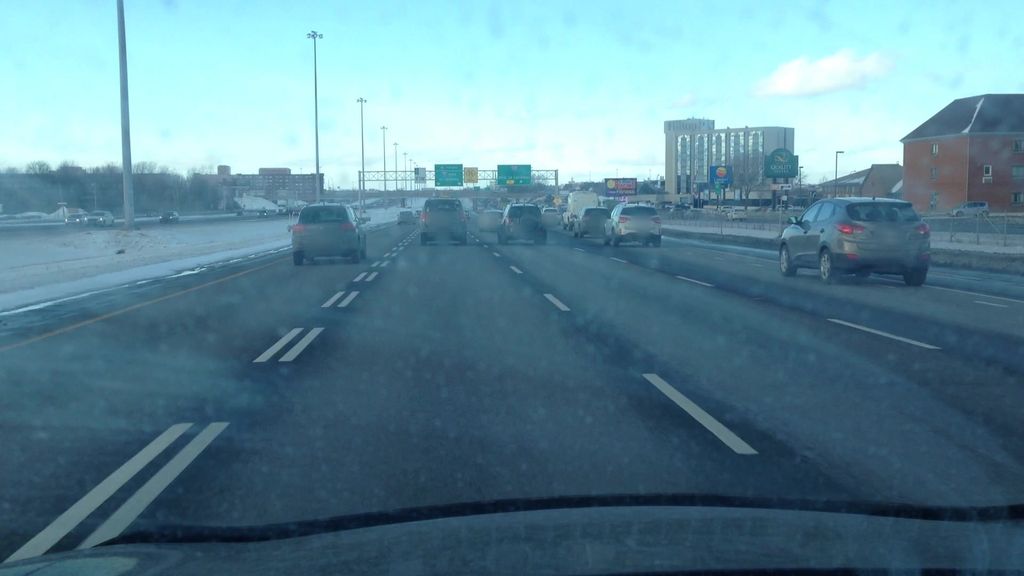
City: montreal